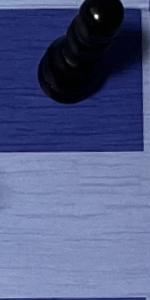
Label: Empty